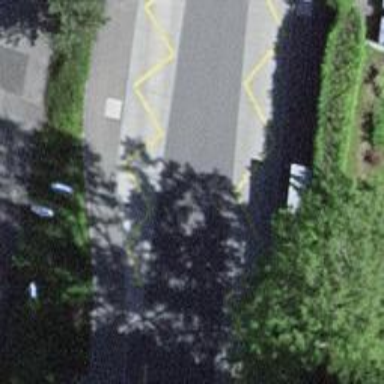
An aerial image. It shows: Platform for public transport is situated by the road.